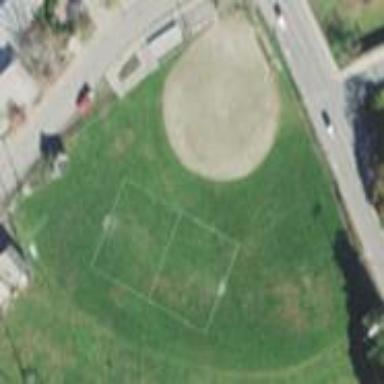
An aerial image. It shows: Baseball pitch for leisure and sports activities.